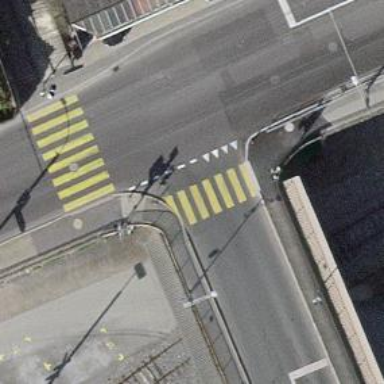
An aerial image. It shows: Uncontrolled road crossing.